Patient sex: F
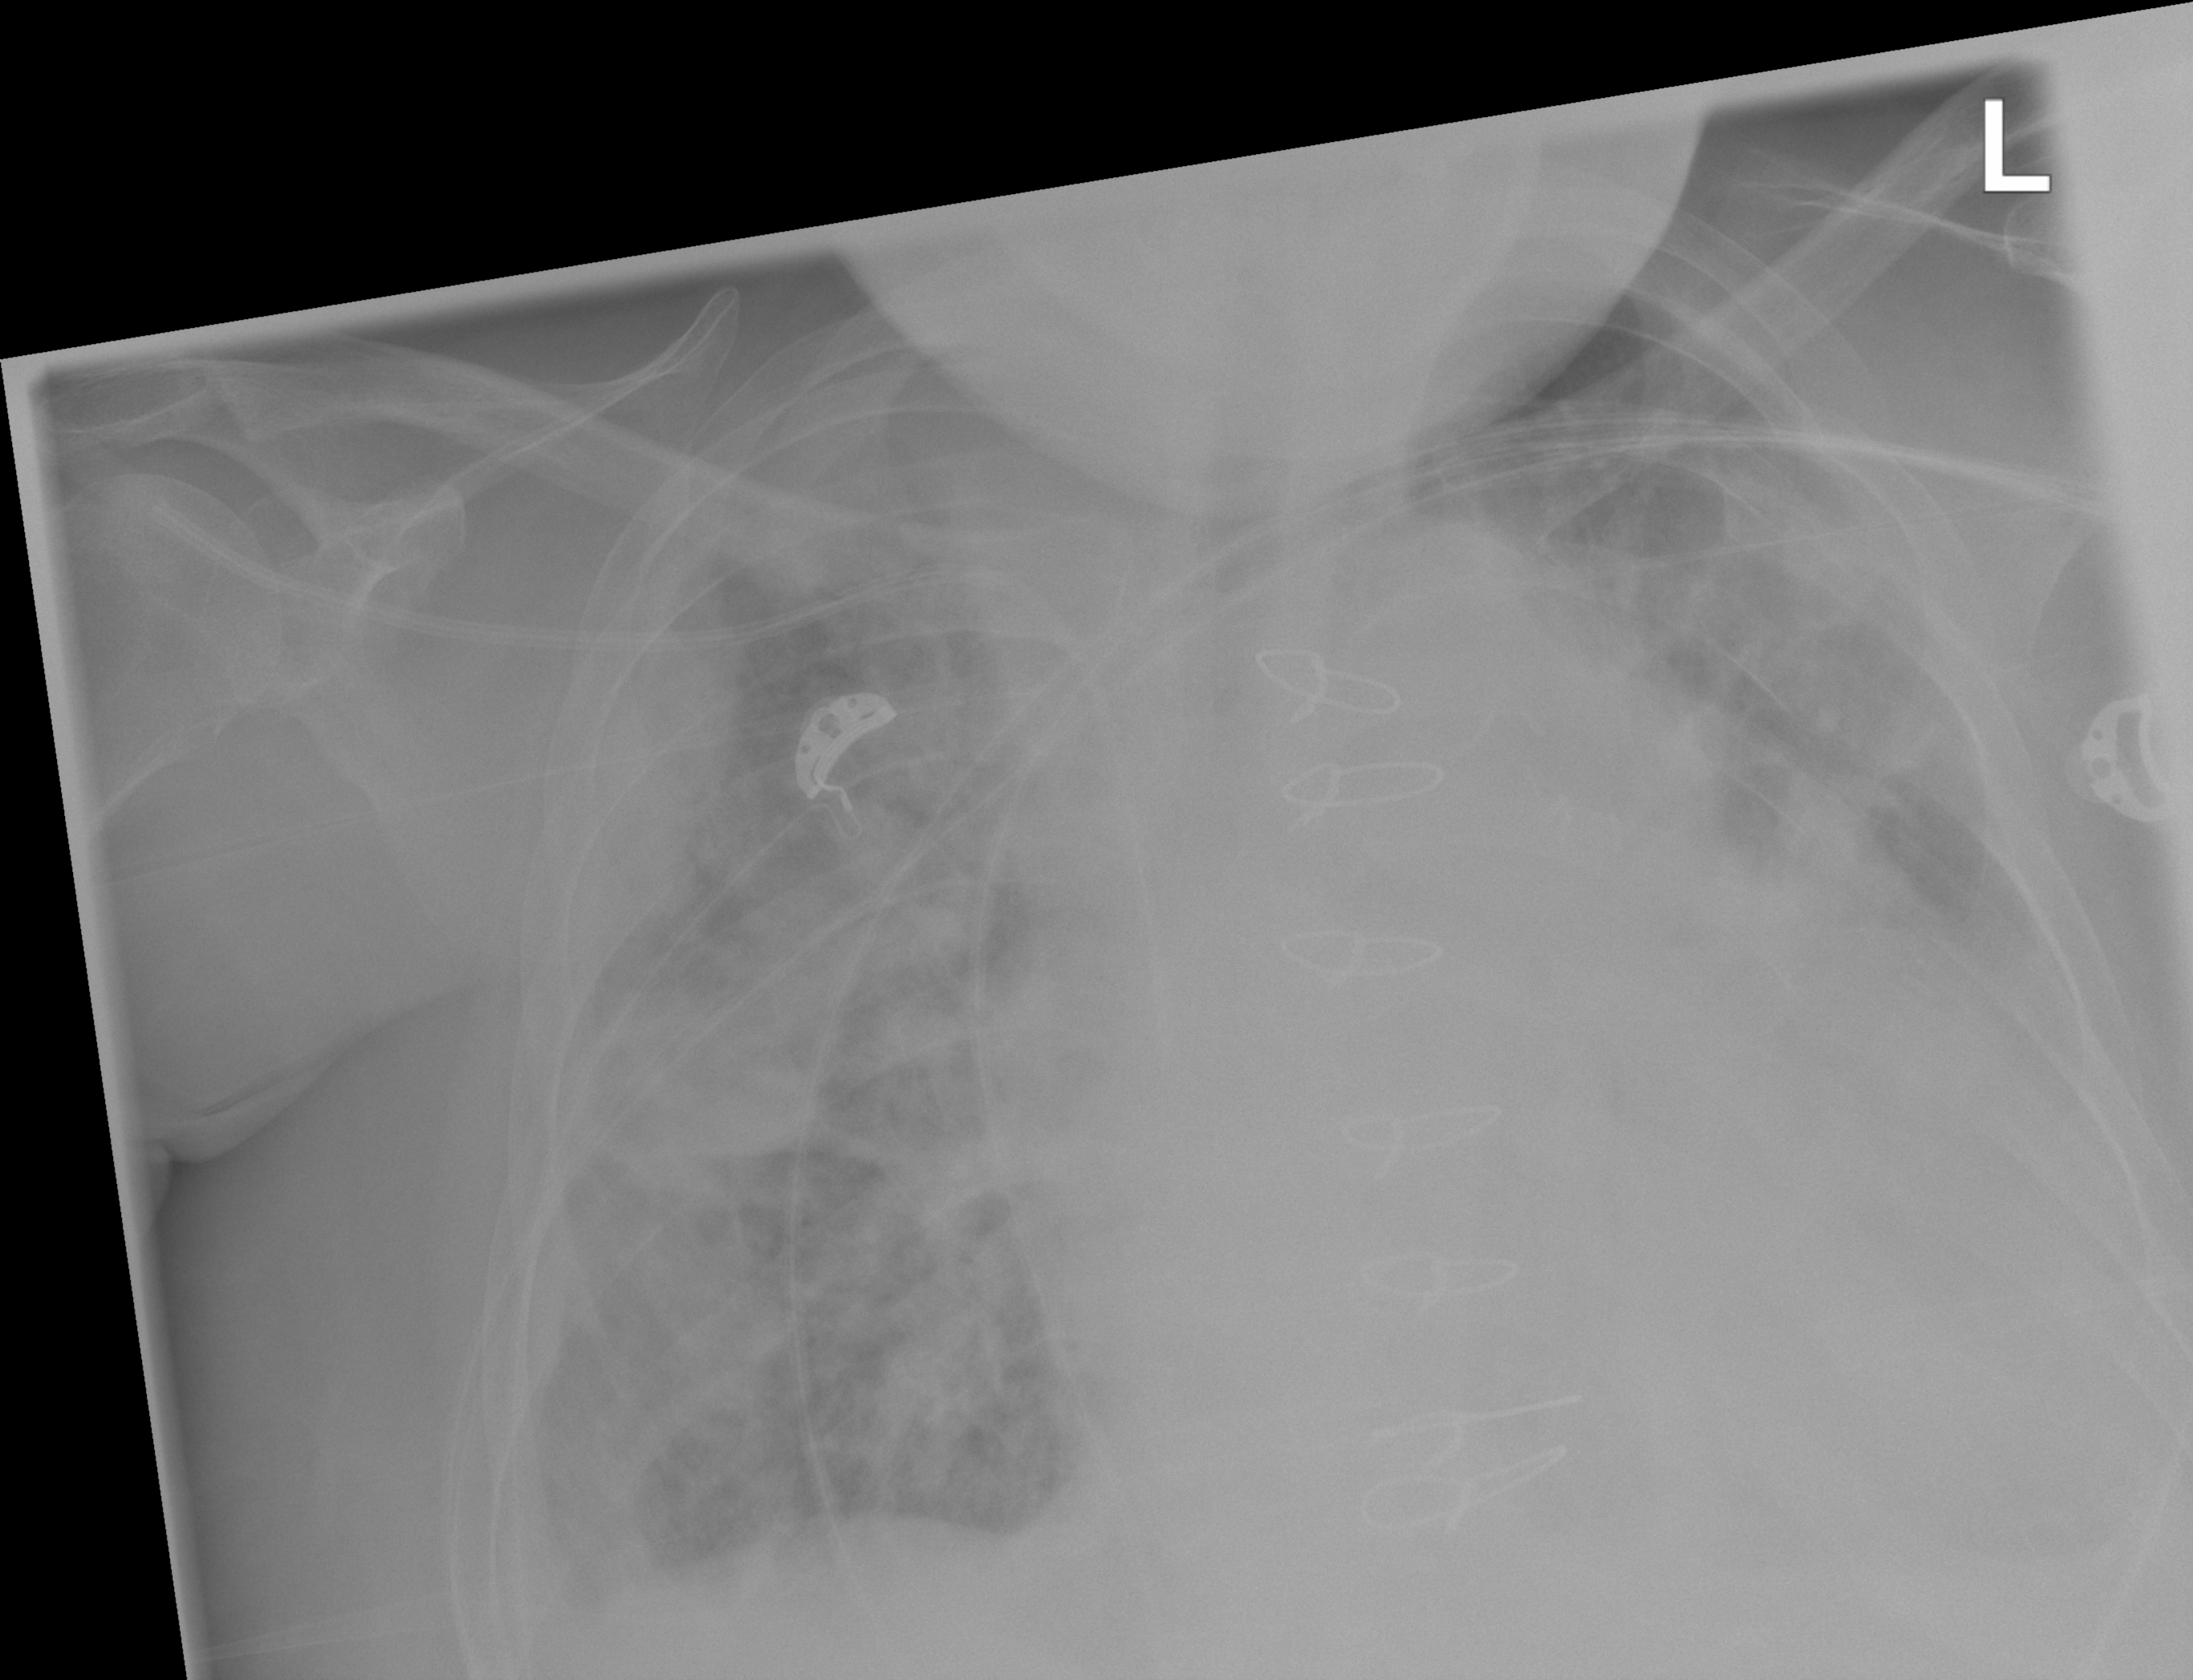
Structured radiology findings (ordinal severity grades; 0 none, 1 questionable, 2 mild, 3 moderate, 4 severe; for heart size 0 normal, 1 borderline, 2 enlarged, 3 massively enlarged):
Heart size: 2
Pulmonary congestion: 2
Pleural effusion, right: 2
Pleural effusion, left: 3
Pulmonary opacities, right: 3
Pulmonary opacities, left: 3
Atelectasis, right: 3
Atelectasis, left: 3